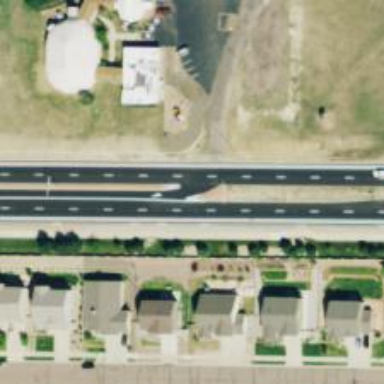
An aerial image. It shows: Asphalt road at the secondary link level.